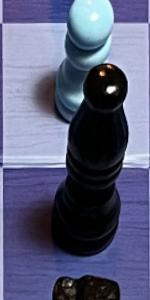
Label: Bishop_Black